Question: When we press +, find window will open in browser. How Can I open that same window on html button click event using javascript code. I tried with window.find() but it will not work.
?
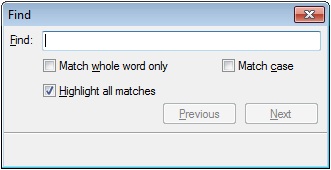
Answer: You cannot. Browsers provide no API that will do that.
The closest you could come would be to implement your own "search this page" widget and backend from scratch in JS. It almost certainly isn't worth the effort.